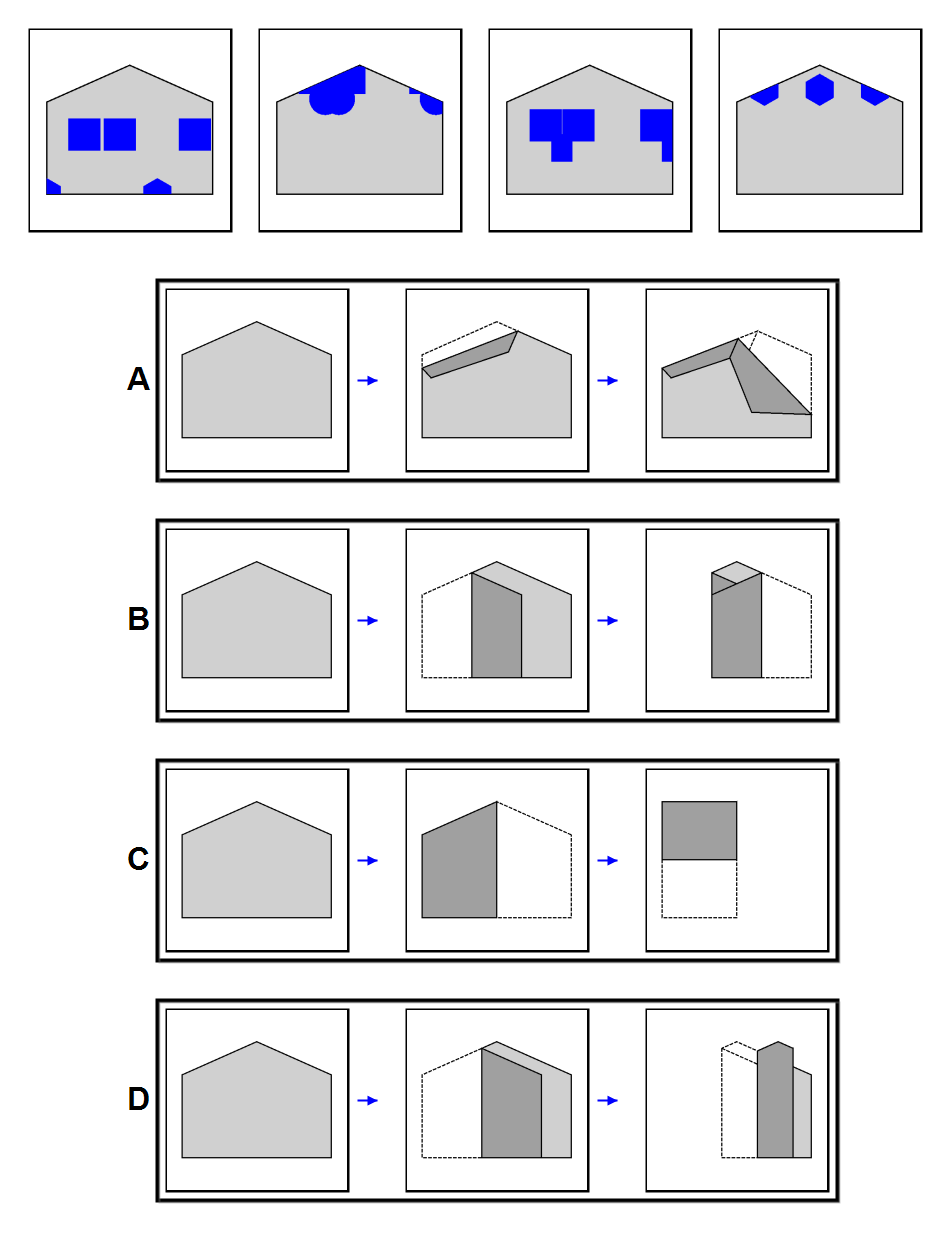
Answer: B